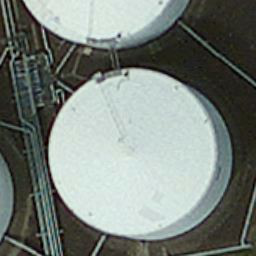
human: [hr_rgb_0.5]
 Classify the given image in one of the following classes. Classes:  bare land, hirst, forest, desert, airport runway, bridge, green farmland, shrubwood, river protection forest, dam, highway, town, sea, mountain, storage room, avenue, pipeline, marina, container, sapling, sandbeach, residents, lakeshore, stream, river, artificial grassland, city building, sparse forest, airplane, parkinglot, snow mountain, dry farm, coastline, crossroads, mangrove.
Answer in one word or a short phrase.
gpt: storage room